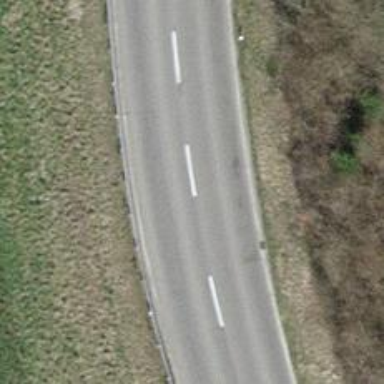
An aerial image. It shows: Tertiary road.